Question: This is awkward.
I am trying to upload my first app to apple, and since it has a free version, I'd like to use iAd services. In the itunesConnect, in order to allow iAd services you'd need to configure ad services. What I find weird UX wise, is that it is not clear if the button enables iAd services, or actually pressing it would enable them?
So is iAd services ON or OFF?

What even weirder is that the save button would make this somewhat not so easy to undo in case you were mistaken.
Apple is known for their brilliant UX/UI. This is puzzling. Thanks
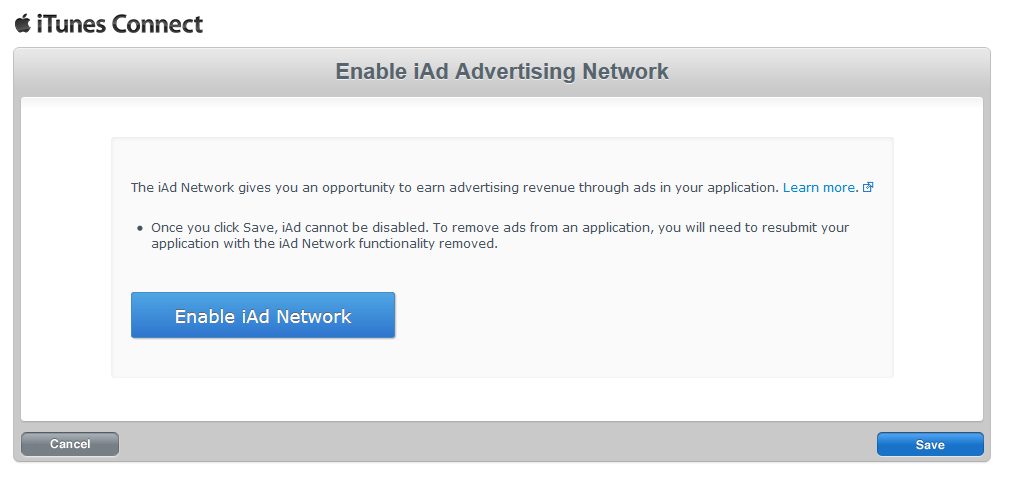
Answer: ## iAd is currently off.
If you want to , then you should . If you do want to use iAd, click the button.